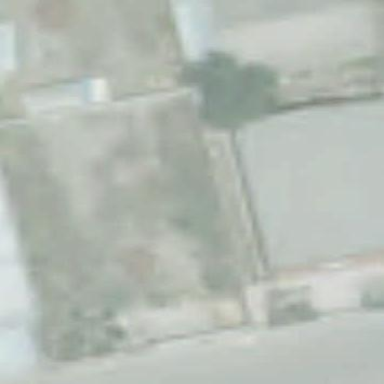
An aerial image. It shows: Industrial building.